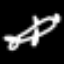
Label: airplane